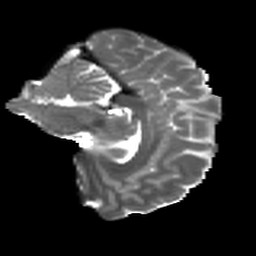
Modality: T2w
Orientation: sagittal
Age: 31
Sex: female
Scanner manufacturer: ge
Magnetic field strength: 3 T
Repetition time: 7.8 s
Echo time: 0.0606 s